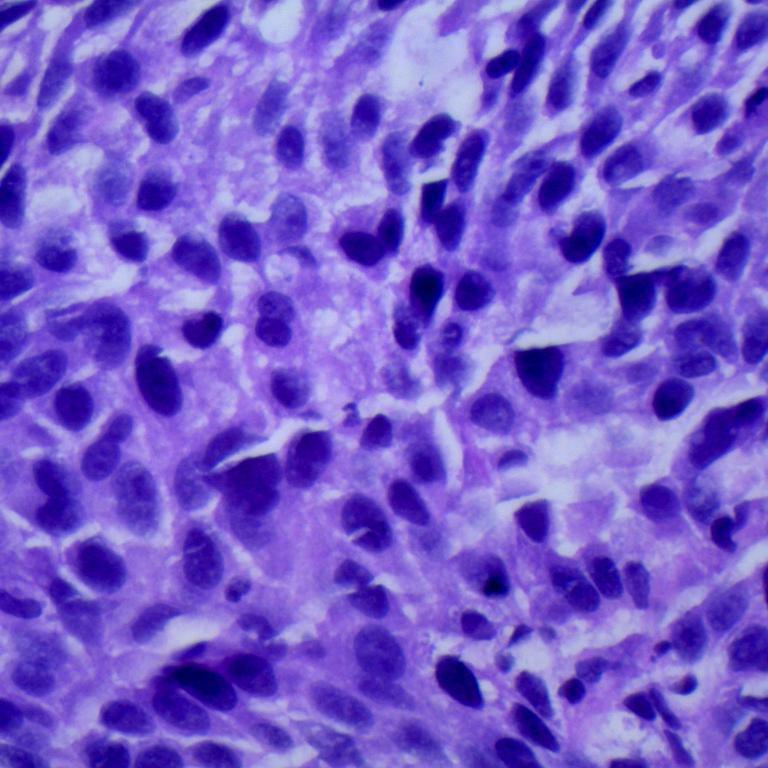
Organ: lung
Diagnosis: squamous carcinomas